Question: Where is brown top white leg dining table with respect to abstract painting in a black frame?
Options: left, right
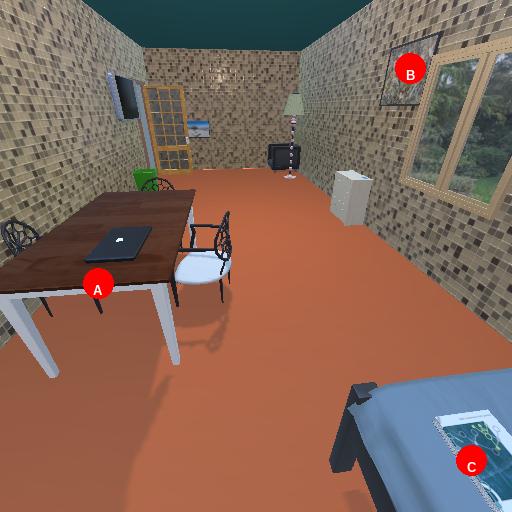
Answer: left